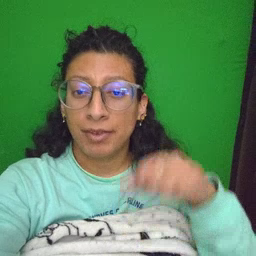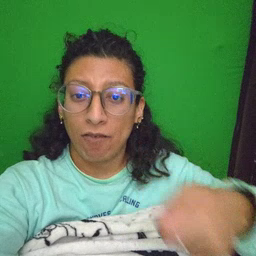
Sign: vacuum